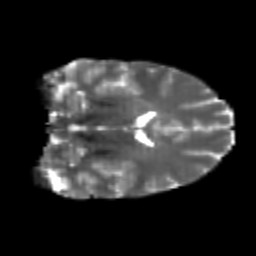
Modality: T2w
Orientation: coronal
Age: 22
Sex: female
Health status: healthy
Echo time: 0.074 s